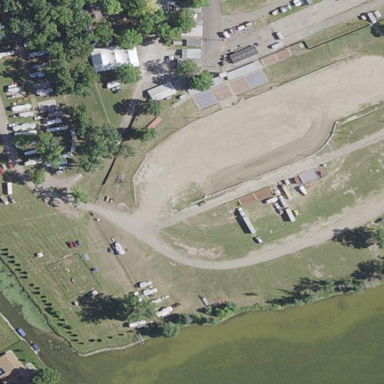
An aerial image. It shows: Motor sport raceway.